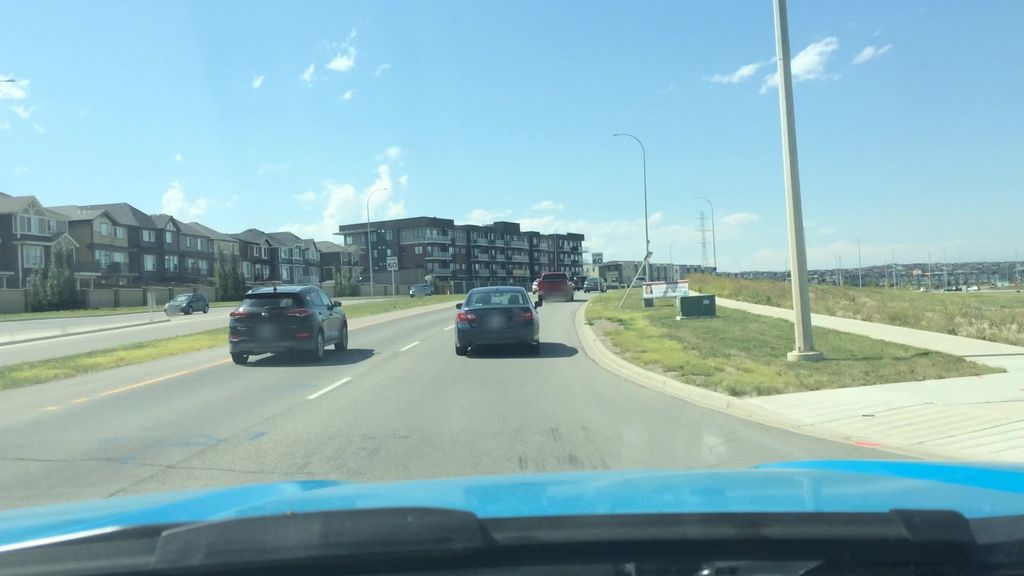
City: calgary